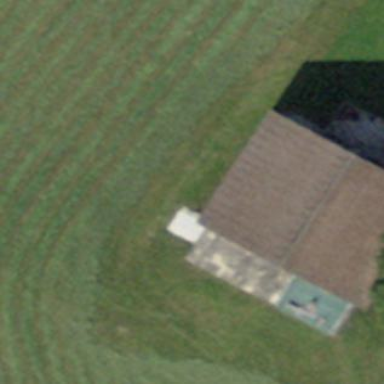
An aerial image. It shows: Rural barn.